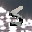
Label: 5